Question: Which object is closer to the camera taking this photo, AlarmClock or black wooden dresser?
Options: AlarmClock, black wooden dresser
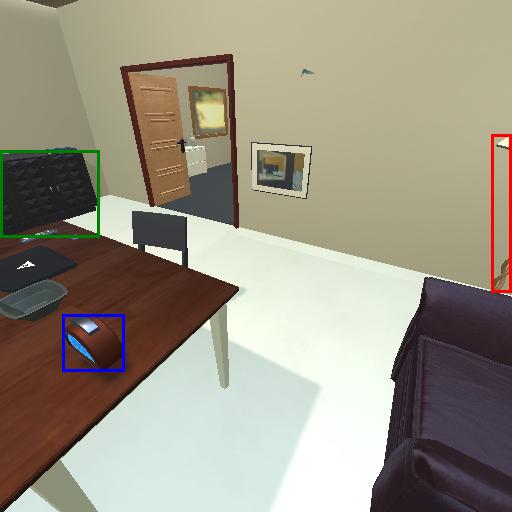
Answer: AlarmClock